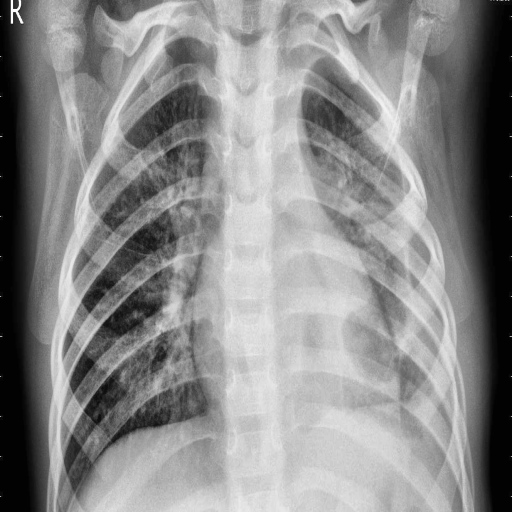
Finding: PNEUMONIA